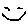
Label: smiley face